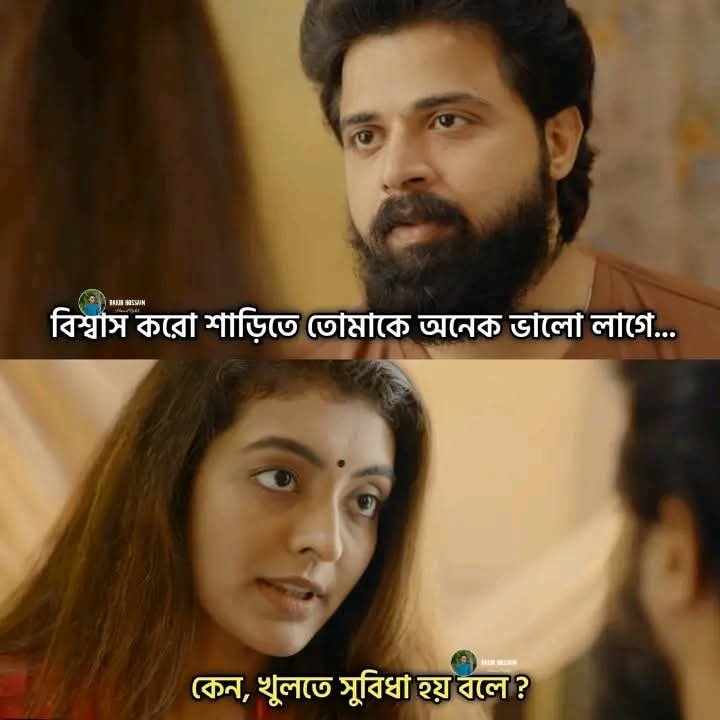
Text: বিশ্বাস করো শাড়িতে তোমাকে অনেক ভালো লাগে...
কেন, খুলতে সুবিধা হয় বলে?
Label: Hate
Hate category: Personal Offence
Targeted group: Society